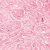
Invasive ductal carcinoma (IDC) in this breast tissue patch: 0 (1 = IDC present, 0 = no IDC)